Question: I was searching the web for a long time. I'm trying to put 'if' and 'else' statements into this selenium IDE. The program itself doesn't provide any parameters, hints, or help. I saw a lot of results online where it's just java code, however I don't see anyway to enter code here.
Can someone show me an example of how to use this if and then statement?

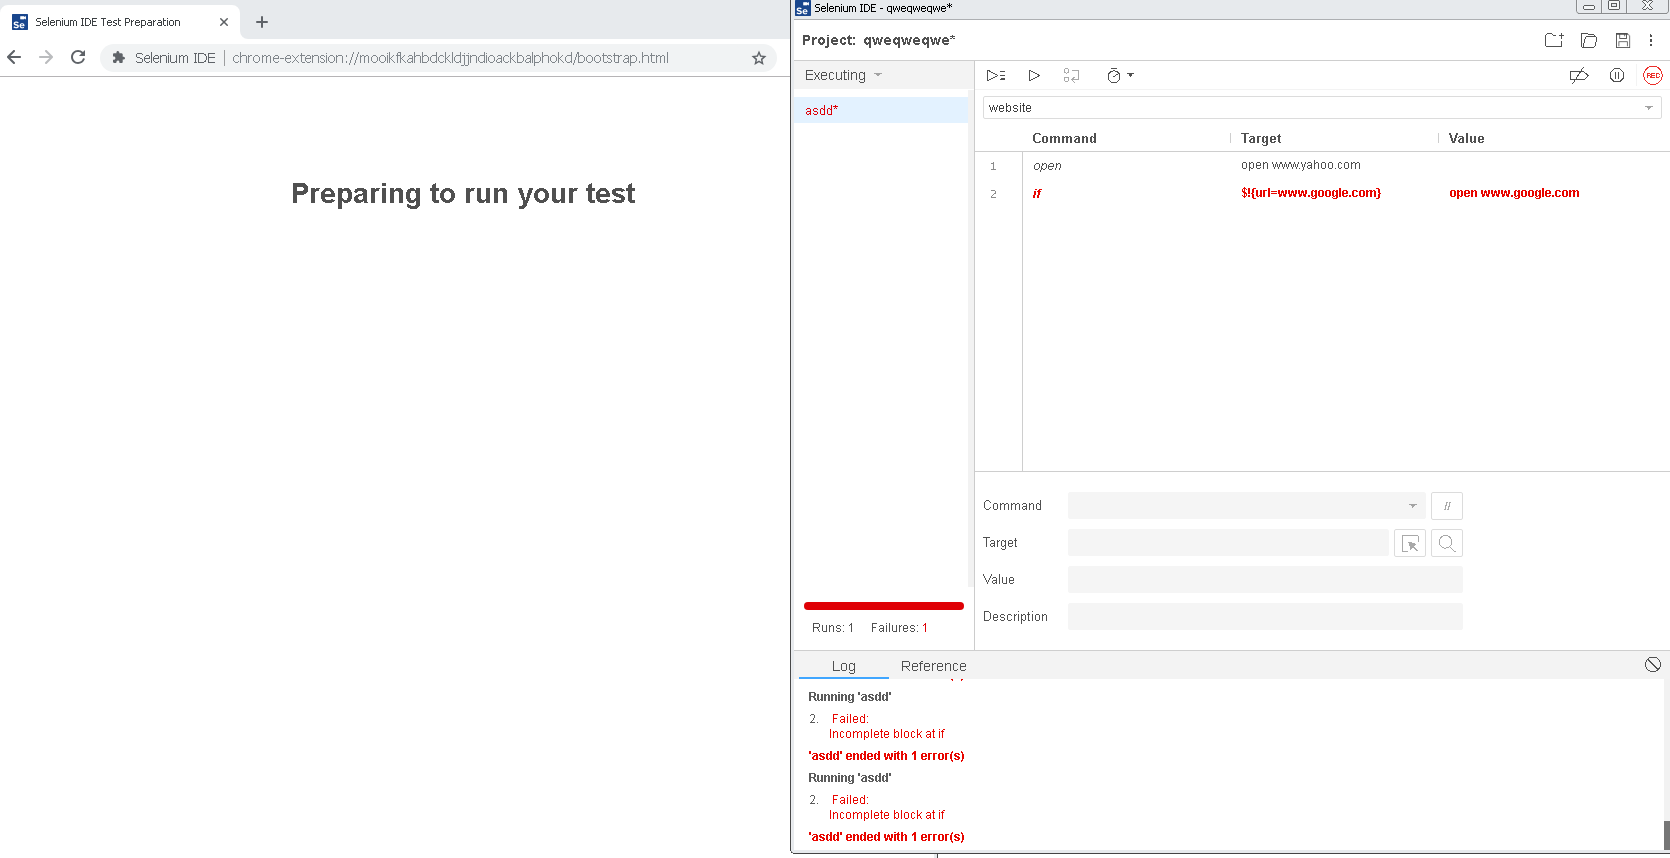
Answer:
Example .side file. Save the below code in file with name as 'Test.side' and open in selenium ide
'''
{
"id": "92a8cfe0-a7ed-45a4-82c2-59f889cba0a6",
"version": "1.1",
"name": "test",
"url": "",
"tests": [{
"id": "f78b739a-886c-4842-9d61-f83700ef29f6",
"name": "test",
"commands": [{
"id": "ff43b0cf-7207-4599-8f11-3f90102cd1e2",
"comment": "",
"command": "open",
"target": "https://in.yahoo.com",
"targets": [],
"value": ""
}, {
"id": "12efa973-069b-4254-9813-868d4a34876d",
"comment": "",
"command": "storeTitle",
"target": "",
"targets": [],
"value": "title"
}, {
"id": "abde904f-6f3f-4a5a-b24a-59c3b2eafe2c",
"comment": "",
"command": "if",
"target": "${title} != 'Google'",
"targets": [],
"value": ""
}, {
"id": "bb6640f2-6356-439f-b226-287030e8fa5a",
"comment": "",
"command": "open",
"target": "https://www.google.com",
"targets": [],
"value": ""
}, {
"id": "ee3b8144-4981-460d-b707-e925e52ebe41",
"comment": "",
"command": "assertTitle",
"target": "Google",
"targets": [],
"value": ""
}, {
"id": "f73c9836-4944-45aa-be07-9647991ffb36",
"comment": "",
"command": "end",
"target": "",
"targets": [],
"value": ""
}, {
"id": "bcc2bd2b-5091-4b40-b499-f89c38e532bf",
"comment": "",
"command": "sendKeys",
"target": "name=q",
"targets": [],
"value": "Hello world"
}]
}],
"suites": [{
"id": "e966e7ba-8ccd-418a-80e7-f99ac6c25f90",
"name": "Default Suite",
"persistSession": false,
"parallel": false,
"timeout": 300,
"tests": ["f78b739a-886c-4842-9d61-f83700ef29f6"]
}],
"urls": [],
"plugins": []
}
'''

Example .side file.
'''
{
"id": "92a8cfe0-a7ed-45a4-82c2-59f889cba0a6",
"version": "1.1",
"name": "test",
"url": "",
"tests": [{
"id": "f78b739a-886c-4842-9d61-f83700ef29f6",
"name": "test",
"commands": [{
"id": "ff43b0cf-7207-4599-8f11-3f90102cd1e2",
"comment": "",
"command": "open",
"target": "https://www.google.com",
"targets": [],
"value": ""
}, {
"id": "12efa973-069b-4254-9813-868d4a34876d",
"comment": "",
"command": "storeTitle",
"target": "",
"targets": [],
"value": "title"
}, {
"id": "abde904f-6f3f-4a5a-b24a-59c3b2eafe2c",
"comment": "",
"command": "if",
"target": "${title} == 'Google'",
"targets": [],
"value": ""
}, {
"id": "bb6640f2-6356-439f-b226-287030e8fa5a",
"comment": "",
"command": "echo",
"target": "I am in Yahoo Page",
"targets": [],
"value": ""
}, {
"id": "ee3b8144-4981-460d-b707-e925e52ebe41",
"comment": "",
"command": "assertTitle",
"target": "Google",
"targets": [],
"value": ""
}, {
"id": "f73c9836-4944-45aa-be07-9647991ffb36",
"comment": "",
"command": "else",
"target": "",
"targets": [],
"value": ""
}, {
"id": "a90e7c75-911a-46cb-ac52-a3fd394e6dfe",
"comment": "",
"command": "echo",
"target": "I am in already in google Page",
"targets": [],
"value": ""
}, {
"id": "2b29d6fe-a670-4349-be18-794e85fbd498",
"comment": "",
"command": "end",
"target": "",
"targets": [],
"value": ""
}, {
"id": "7f8ee438-4dae-4f34-b4b6-7a4a166acabf",
"comment": "",
"command": "sendKeys",
"target": "q=name",
"targets": [],
"value": ""
}]
}],
"suites": [{
"id": "e966e7ba-8ccd-418a-80e7-f99ac6c25f90",
"name": "Default Suite",
"persistSession": false,
"parallel": false,
"timeout": 300,
"tests": ["f78b739a-886c-4842-9d61-f83700ef29f6"]
}],
"urls": [],
"plugins": []
}
'''

Example selenium ide test file (.side)
'''
{
"id": "92a8cfe0-a7ed-45a4-82c2-59f889cba0a6",
"version": "1.1",
"name": "test",
"url": "",
"tests": [{
"id": "f78b739a-886c-4842-9d61-f83700ef29f6",
"name": "test",
"commands": [{
"id": "ff43b0cf-7207-4599-8f11-3f90102cd1e2",
"comment": "",
"command": "open",
"target": "https://www.google.com",
"targets": [],
"value": ""
}, {
"id": "12efa973-069b-4254-9813-868d4a34876d",
"comment": "",
"command": "storeTitle",
"target": "",
"targets": [],
"value": "title"
}, {
"id": "abde904f-6f3f-4a5a-b24a-59c3b2eafe2c",
"comment": "",
"command": "if",
"target": "${title} == 'Google'",
"targets": [],
"value": ""
}, {
"id": "bb6640f2-6356-439f-b226-287030e8fa5a",
"comment": "",
"command": "echo",
"target": "I am in Yahoo Page",
"targets": [],
"value": ""
}, {
"id": "ee3b8144-4981-460d-b707-e925e52ebe41",
"comment": "",
"command": "assertTitle",
"target": "Google",
"targets": [],
"value": ""
}, {
"id": "f73c9836-4944-45aa-be07-9647991ffb36",
"comment": "",
"command": "elseIf",
"target": "${title} != 'Yahoo'",
"targets": [],
"value": ""
}, {
"id": "a90e7c75-911a-46cb-ac52-a3fd394e6dfe",
"comment": "",
"command": "echo",
"target": "I am in google Page",
"targets": [],
"value": ""
}, {
"id": "2b29d6fe-a670-4349-be18-794e85fbd498",
"comment": "",
"command": "end",
"target": "",
"targets": [],
"value": ""
}, {
"id": "bcc2bd2b-5091-4b40-b499-f89c38e532bf",
"comment": "",
"command": "echo",
"target": "I am out side the if condition",
"targets": [],
"value": ""
}]
}],
"suites": [{
"id": "e966e7ba-8ccd-418a-80e7-f99ac6c25f90",
"name": "Default Suite",
"persistSession": false,
"parallel": false,
"timeout": 300,
"tests": ["f78b739a-886c-4842-9d61-f83700ef29f6"]
}],
"urls": [],
"plugins": []
}
'''